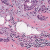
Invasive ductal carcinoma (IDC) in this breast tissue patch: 1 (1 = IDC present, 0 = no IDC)